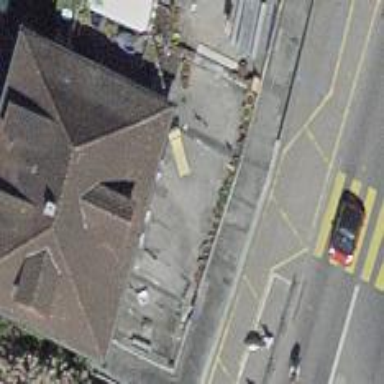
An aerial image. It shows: Arts centre.